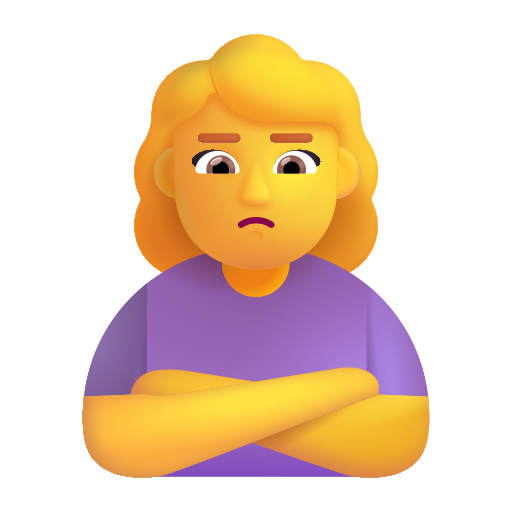
woman pouting color default